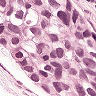
Metastatic tissue present: yes